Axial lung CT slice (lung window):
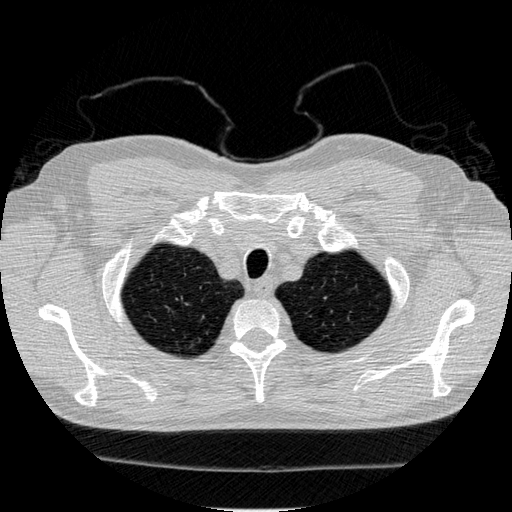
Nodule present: no